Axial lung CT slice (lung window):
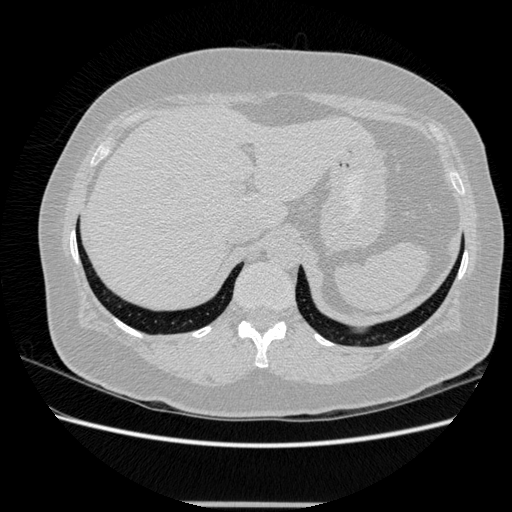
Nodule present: no